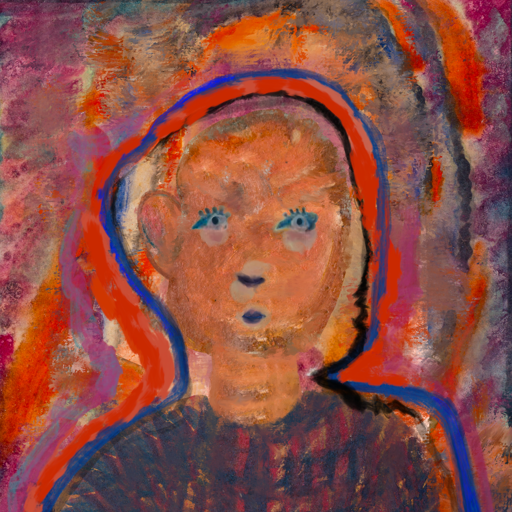
Background: Experience, Head And Neck Front: Boggyland, Face Front: Hill_Girl, Bust: In_The_Sun, Hair Front: Experience, Head Accessory: Blank, Second Necklace: Blank, Necklace: Blank, Baby: Blank